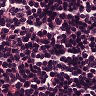
Metastatic tissue present: no